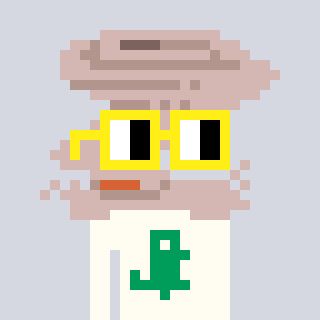
a pixel art character with square yellow glasses, a tornado-shaped head and a grayscale-colored body on a cool background